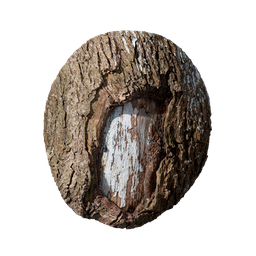
Label: nature